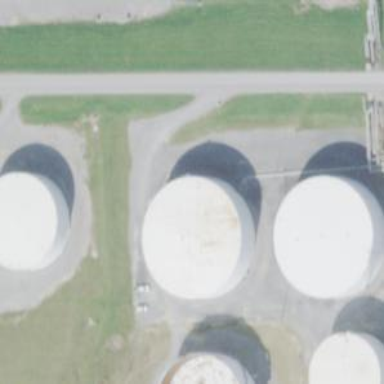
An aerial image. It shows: Storage tank created as man-made structure.